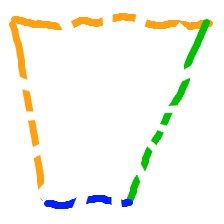
Shape: trapezoid